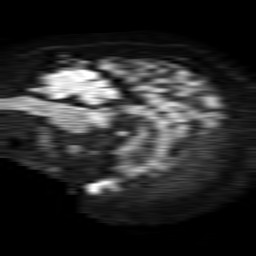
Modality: TRACE
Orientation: sagittal
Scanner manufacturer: philips
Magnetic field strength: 1.5 T
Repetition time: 4.6 s
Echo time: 0.08941 s